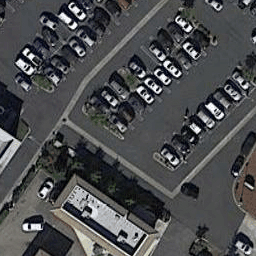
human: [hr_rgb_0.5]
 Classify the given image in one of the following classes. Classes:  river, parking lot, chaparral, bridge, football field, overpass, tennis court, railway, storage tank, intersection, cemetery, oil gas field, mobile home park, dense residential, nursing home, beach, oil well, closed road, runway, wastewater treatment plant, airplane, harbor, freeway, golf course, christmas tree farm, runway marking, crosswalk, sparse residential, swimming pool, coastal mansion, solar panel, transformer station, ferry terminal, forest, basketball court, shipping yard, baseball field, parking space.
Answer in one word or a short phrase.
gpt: parking lot